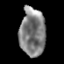
Tissue: prostate
Cell type: T cells
Senescence score: 0.3264
Nuclear area (px): 1204
Mean DAPI intensity: 128.995